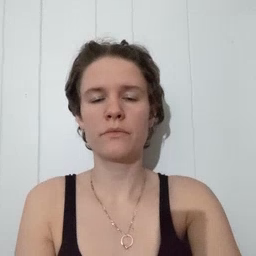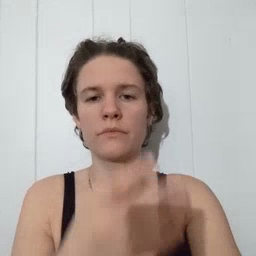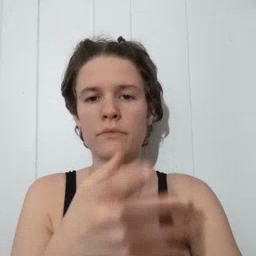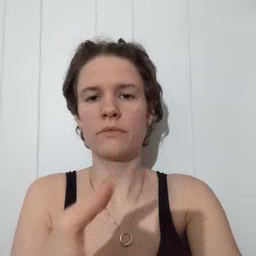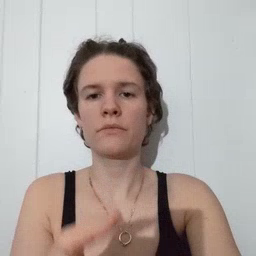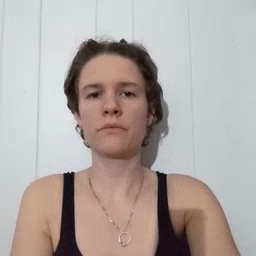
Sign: grandma